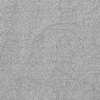
Atmospheric dust classification: not_dusty